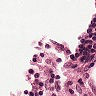
Metastatic tissue present: no